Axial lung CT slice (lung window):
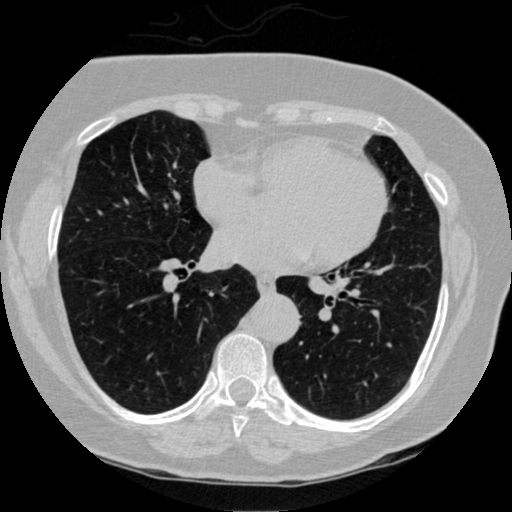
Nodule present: no